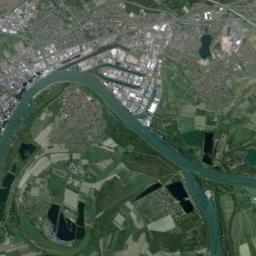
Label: river